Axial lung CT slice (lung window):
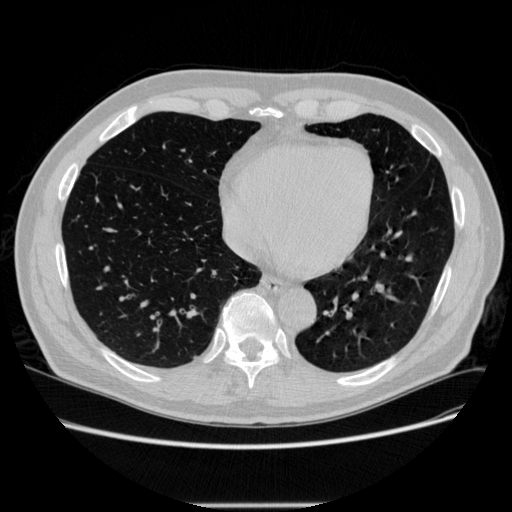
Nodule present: no